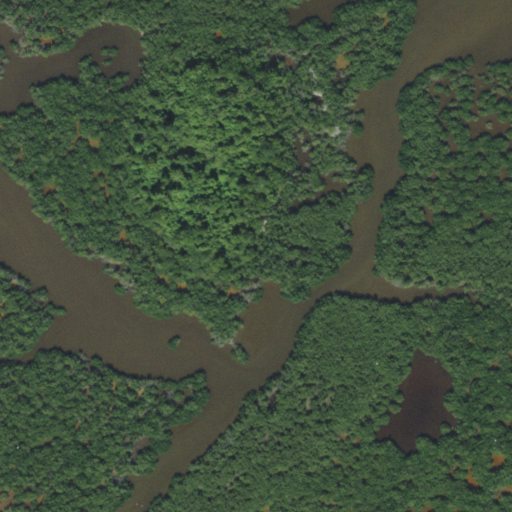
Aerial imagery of island in Florida named Gopher Key containing woody wetlands, herbaceous wetlands, and open water